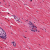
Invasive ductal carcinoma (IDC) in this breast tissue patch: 0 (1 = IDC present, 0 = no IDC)